Question: I have and array of 80 integers
'''
int[800] px;
'''
From this array I create an image of 80x100 points (h: 80, w:100)
For finding centered pixel in array I use:
'''
px[(w >> 1) * (h + 1)]
'''
But now I need to find 4x4 (16centered pixels and average them. Can you please help me do this?

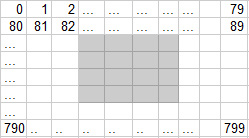
Answer: So you have a one-dimention array ('p'), whitch contains an image ('im[x][y] = p[im.width*x+y]') an you want to know which is the middle 4x4 of that image and compute the average of those 16 pixels.
The middle of the 80x100 pixels image is at (40,50); (I would use a 3x3 window instead of 4x4) so you need the pixels (40+i,50+i), where i in {-1,0,1}. Now you can use a variable to compute the average of 3x3=9 pixels value
There is a library, OpenCV that can do alot of stuffs and can be integrated with Java.